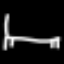
Label: bed